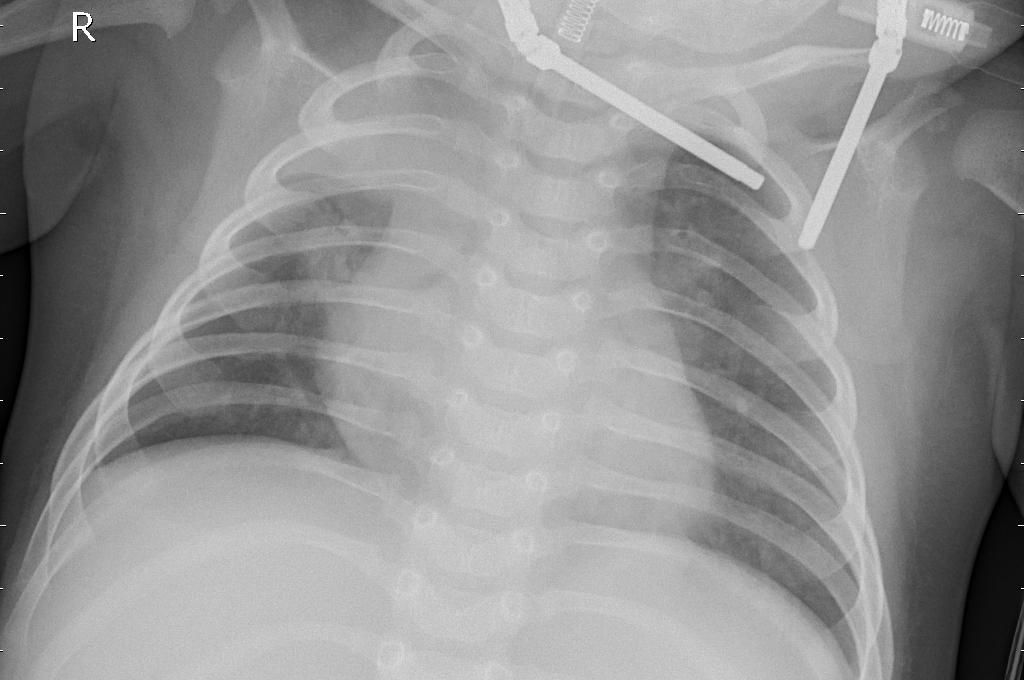
Diagnosis: PNEUMONIA